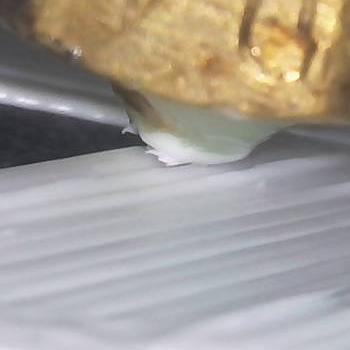
Flow rate: 252%